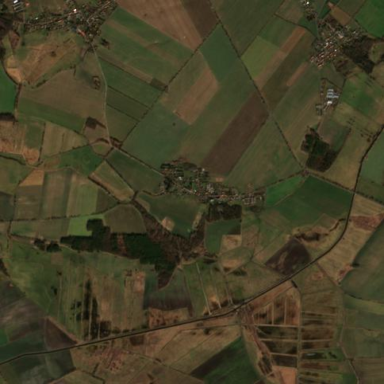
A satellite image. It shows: Picturesque farmland scene.